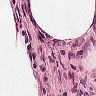
Metastatic tissue present: no